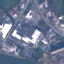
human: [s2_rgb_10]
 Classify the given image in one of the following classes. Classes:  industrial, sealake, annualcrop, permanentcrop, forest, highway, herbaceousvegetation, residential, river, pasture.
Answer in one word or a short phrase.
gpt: Industrial